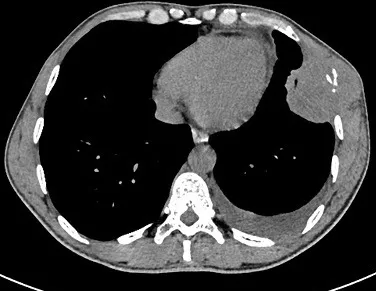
Chest CT scan showing a heterogeneous mass localized in the 6th left rib.
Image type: radiology (ct)